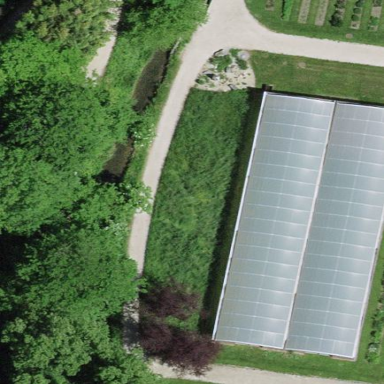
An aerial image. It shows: Area dedicated to greenhouse horticulture.